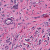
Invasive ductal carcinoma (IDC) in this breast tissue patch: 1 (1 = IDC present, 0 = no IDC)